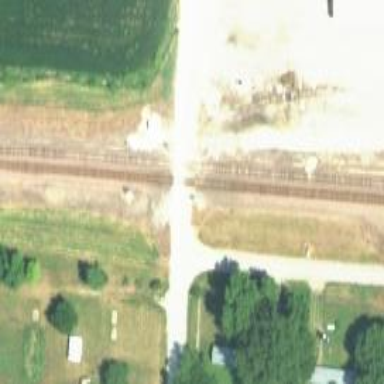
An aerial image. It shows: Level crossing along the railway.